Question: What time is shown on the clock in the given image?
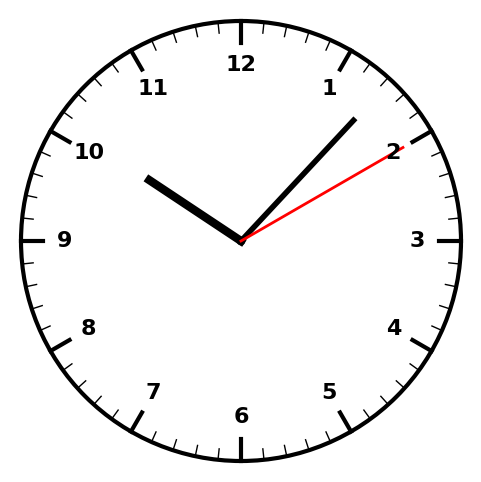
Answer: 10:07:10